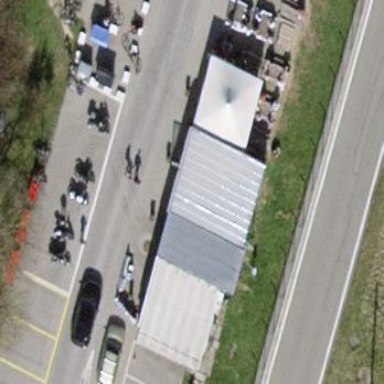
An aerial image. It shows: Fast food establishment located inside transportation building.